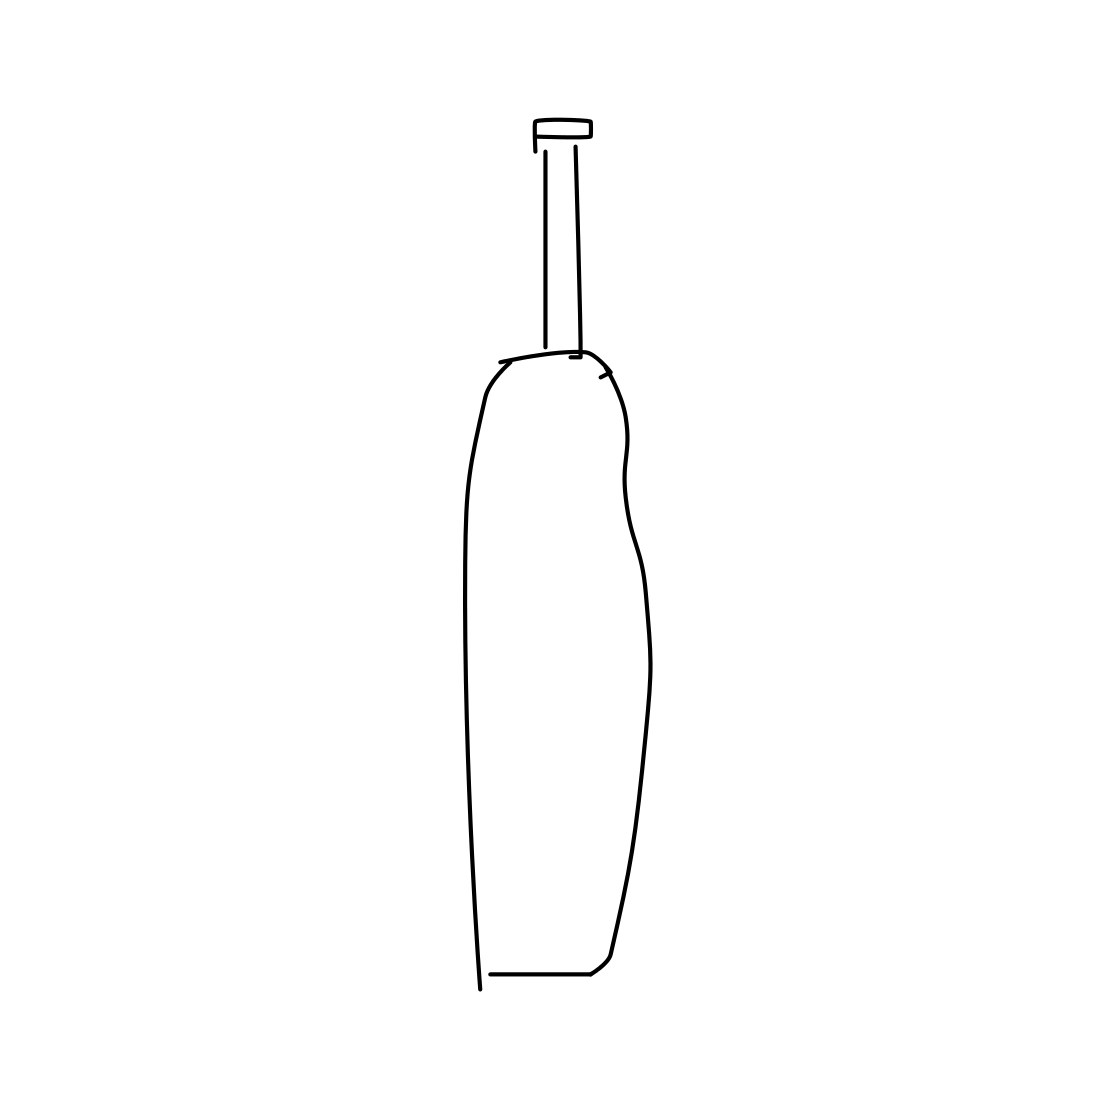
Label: wine-bottle